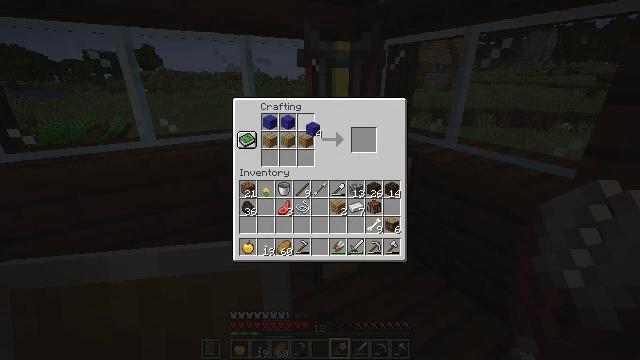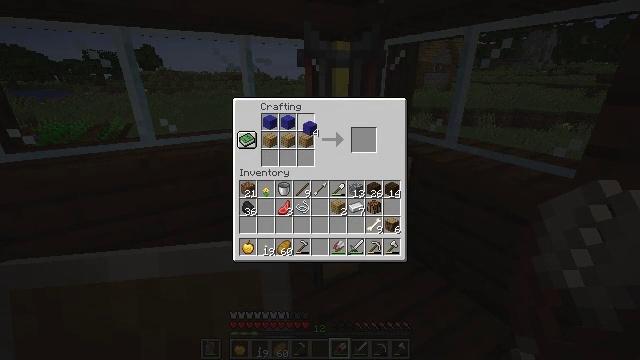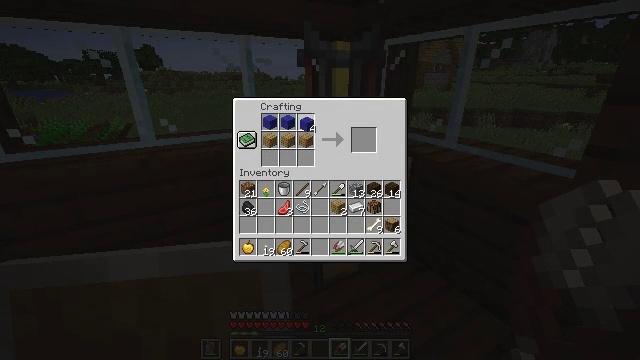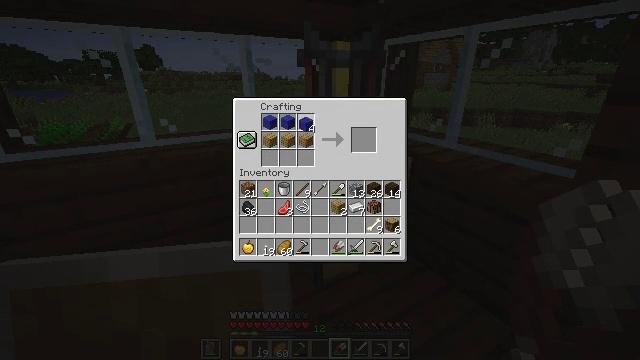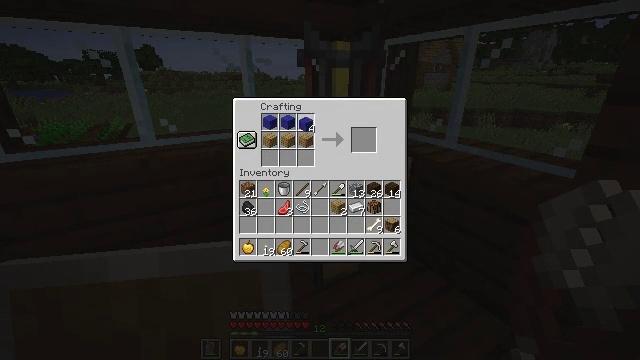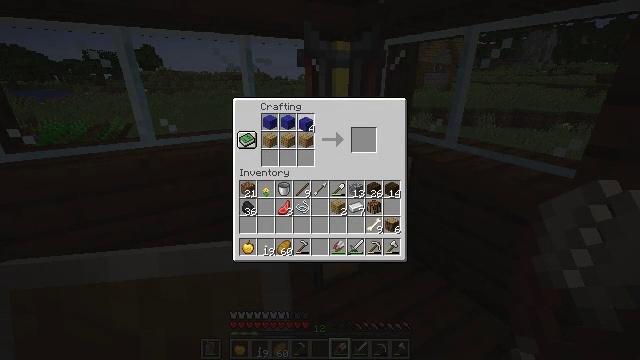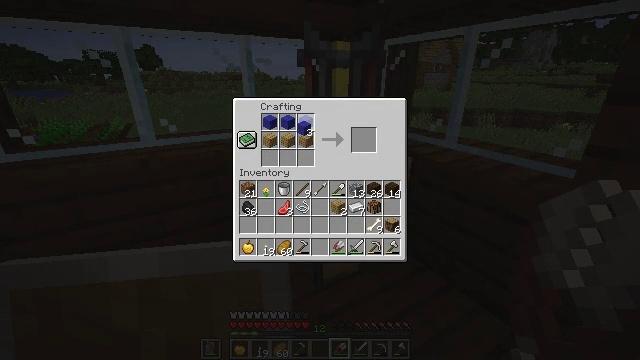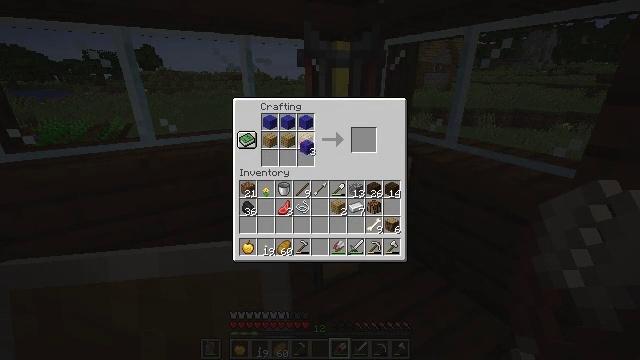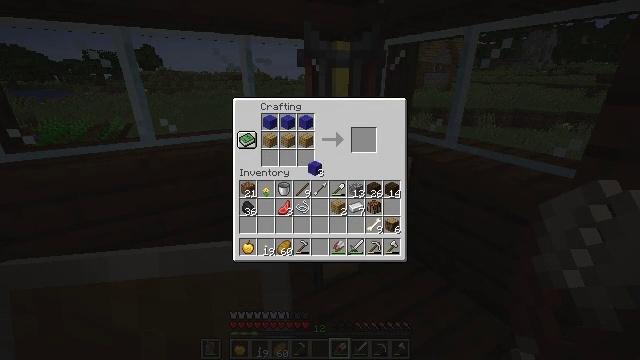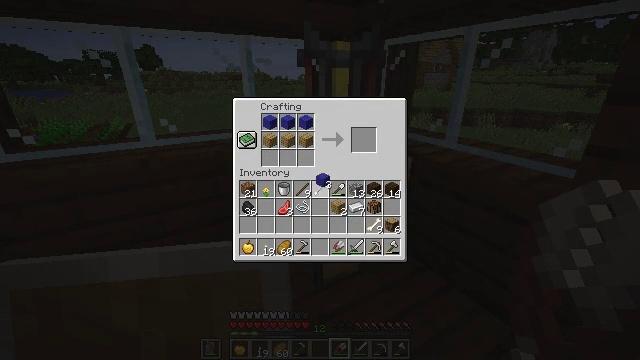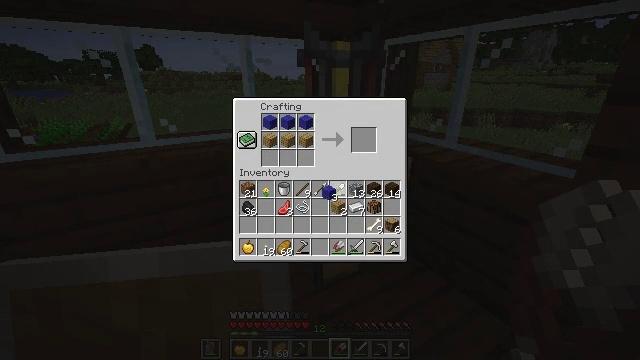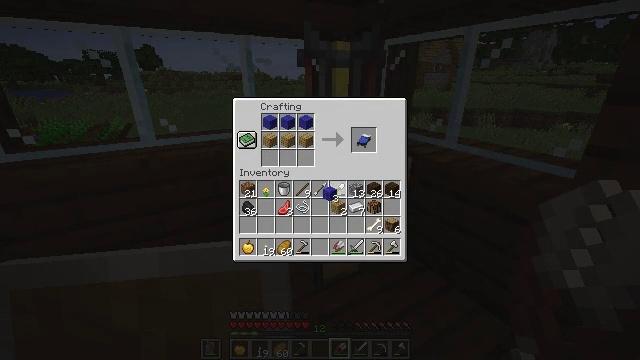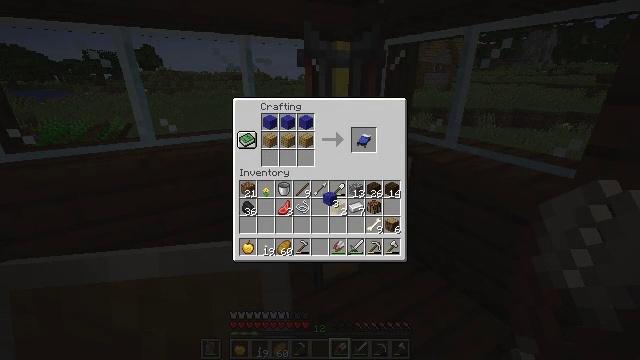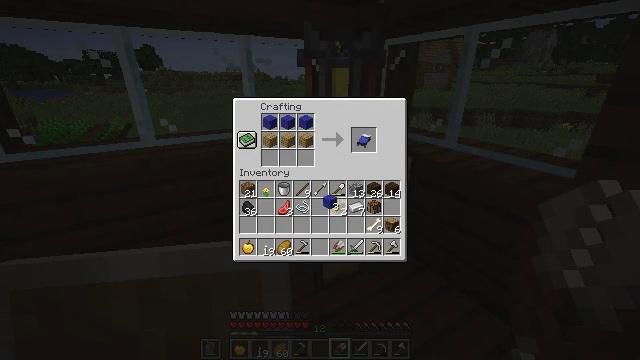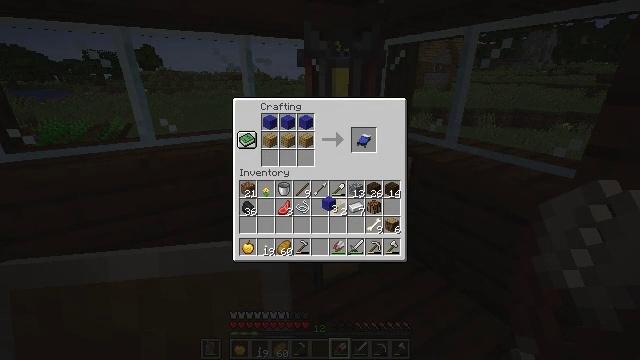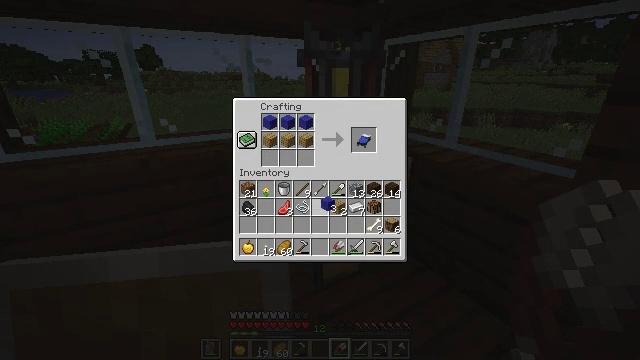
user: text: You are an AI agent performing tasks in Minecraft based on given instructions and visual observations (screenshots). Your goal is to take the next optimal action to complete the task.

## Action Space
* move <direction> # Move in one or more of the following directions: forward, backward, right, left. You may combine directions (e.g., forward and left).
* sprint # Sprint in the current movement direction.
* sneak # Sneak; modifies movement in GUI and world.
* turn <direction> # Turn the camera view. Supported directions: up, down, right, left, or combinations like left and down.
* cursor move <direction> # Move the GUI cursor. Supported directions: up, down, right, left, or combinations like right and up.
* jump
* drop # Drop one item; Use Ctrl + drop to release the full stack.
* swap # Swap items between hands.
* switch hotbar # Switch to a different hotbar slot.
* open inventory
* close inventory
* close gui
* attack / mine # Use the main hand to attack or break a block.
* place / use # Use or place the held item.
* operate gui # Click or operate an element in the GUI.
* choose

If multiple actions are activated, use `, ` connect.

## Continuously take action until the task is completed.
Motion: motion action
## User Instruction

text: Craft the blue bed using 3 blue wool and 3 planks.
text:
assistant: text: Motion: no_op
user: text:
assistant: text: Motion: no_op
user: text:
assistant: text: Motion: no_op
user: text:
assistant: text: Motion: choose
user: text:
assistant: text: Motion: choose
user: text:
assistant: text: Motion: no_op
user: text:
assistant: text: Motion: cursor move down
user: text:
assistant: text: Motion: cursor move right and down
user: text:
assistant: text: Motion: cursor move right and down
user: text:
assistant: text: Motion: cursor move down
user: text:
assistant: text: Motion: no_op
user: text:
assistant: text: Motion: no_op
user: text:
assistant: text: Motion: no_op
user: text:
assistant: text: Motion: no_op
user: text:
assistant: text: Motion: no_op
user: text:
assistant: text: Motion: no_op
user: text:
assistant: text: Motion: no_op
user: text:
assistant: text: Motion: operate gui
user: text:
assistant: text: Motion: operate gui
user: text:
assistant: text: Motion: no_op
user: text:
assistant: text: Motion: cursor move right and up
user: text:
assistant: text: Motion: cursor move right and up
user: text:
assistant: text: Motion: cursor move up
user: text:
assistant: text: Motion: no_op
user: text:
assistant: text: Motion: no_op
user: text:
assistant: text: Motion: no_op
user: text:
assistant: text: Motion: no_op
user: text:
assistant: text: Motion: operate gui
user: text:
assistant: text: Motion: operate gui
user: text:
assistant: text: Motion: operate gui